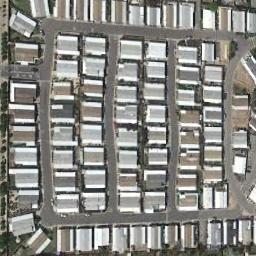
Label: residential